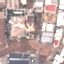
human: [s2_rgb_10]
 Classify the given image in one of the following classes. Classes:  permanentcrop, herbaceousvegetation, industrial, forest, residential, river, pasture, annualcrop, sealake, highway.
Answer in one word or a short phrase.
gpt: Industrial